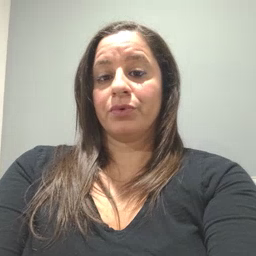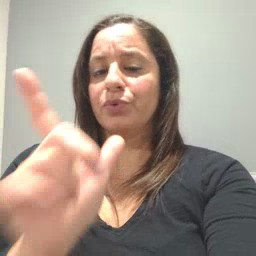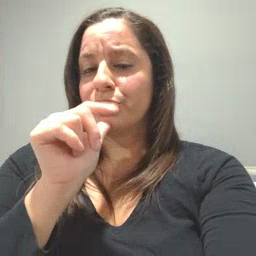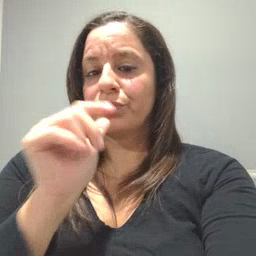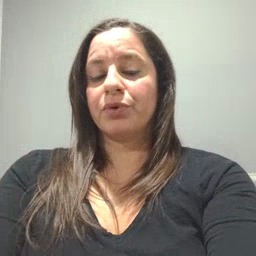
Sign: who